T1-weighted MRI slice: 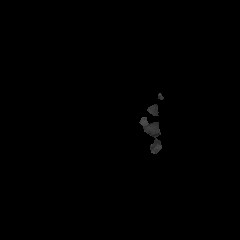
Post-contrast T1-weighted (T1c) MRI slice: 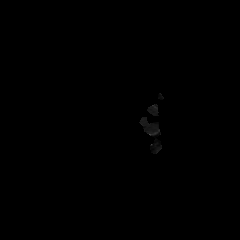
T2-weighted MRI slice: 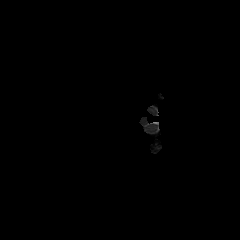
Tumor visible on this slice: no